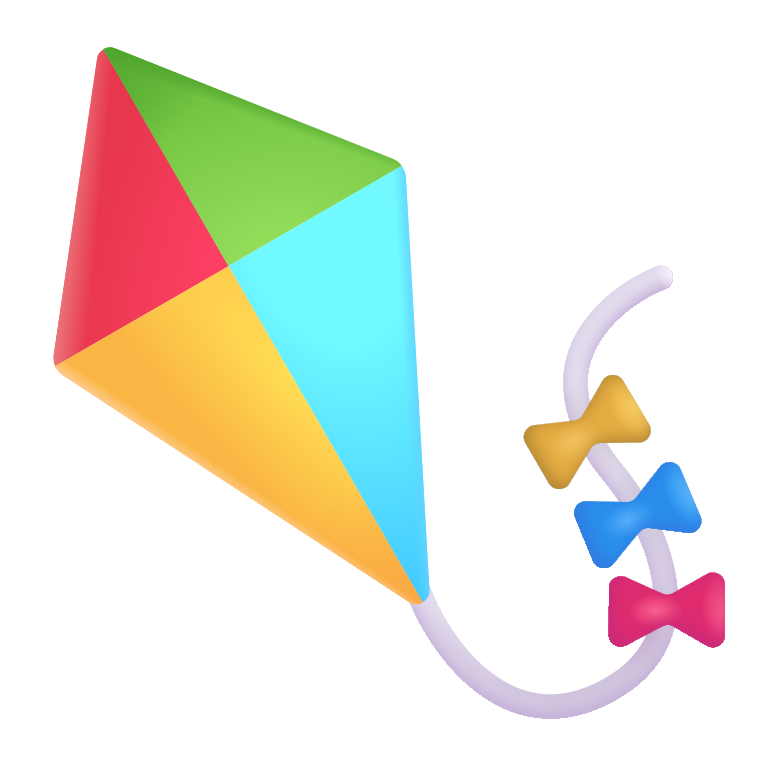
kite color